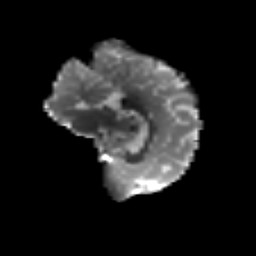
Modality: T2w
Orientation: sagittal
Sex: female
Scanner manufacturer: siemens
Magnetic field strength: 3 T
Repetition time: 5 s
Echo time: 0.071 s